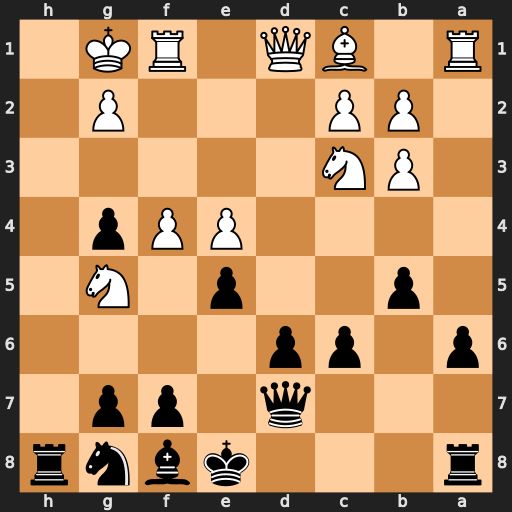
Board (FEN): r3kbnr/3q1pp1/p1pp4/1p2p1N1/4PPp1/1PN5/1PP3P1/R1BQ1RK1
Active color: b
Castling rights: kq
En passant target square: f3
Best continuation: Qa7+ Rf2 g3